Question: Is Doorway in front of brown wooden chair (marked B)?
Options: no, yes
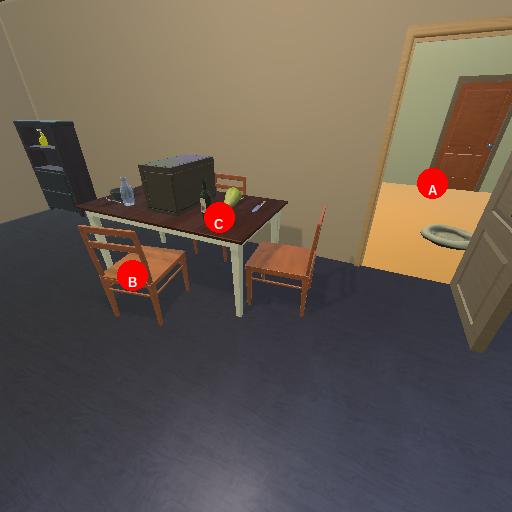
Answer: no